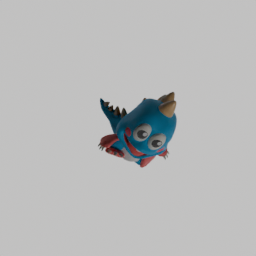
Label: animals